Here is the wavelet time-frequency representation (scalogram) of a rolling-element bearing's vibration measurement. What is the most likely bearing condition (normal, inner_race, outer_race, ball)?
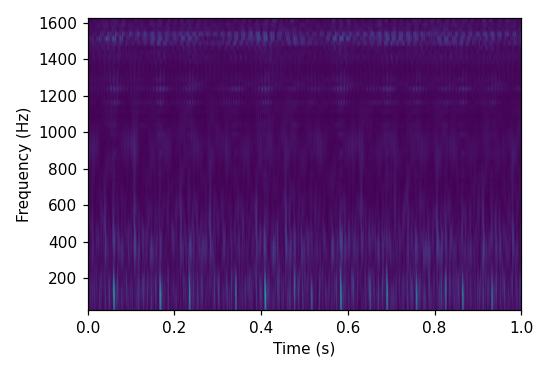
Answer: outer_race